Question: i'm doing a project in which i need to handle an interrupt in Linux.
the board i'm using is an <URL> and it has the following I/O interface :

as the image shows i have EINTx pins for external interrupts and GPxx pins as GPIO pins and i don't mind using any of them but i don't have their numbers !
when i call
'''
int request_irq(unsigned int irq, void (*handler)(int, struct pt_regs *),
unsigned long flags, const char *device);
'''
i need the interrupt number to pass it as the first paramter of the function , so how can i get the irq number for example the EINT16 pin ?
the same story as i need the GPIO pin nuumber to pass it to those functions
'''
int gpio_request(unsigned gpio, const char *label);
int gpio_direction_input(unsigned gpio);
int gpio_to_irq(unsigned gpio);
'''
i.e how do i know the GPIO number for the GPP8 pin ?
i searched the board documents and datasheet but it doesn't contain anything about how to get those numbers , any idea or help on where to look ?
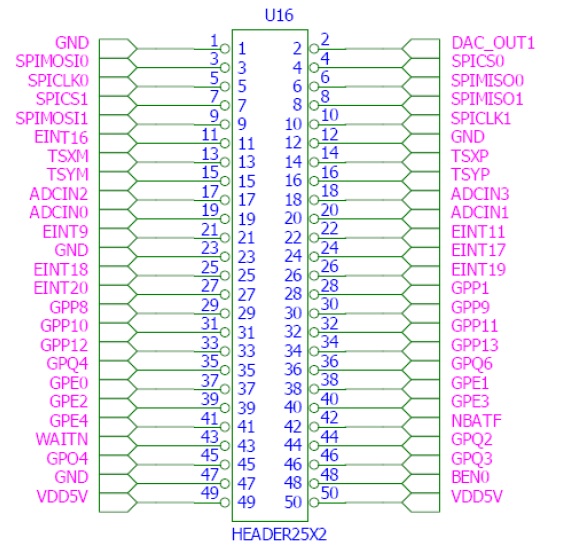
Answer: The Embedded Linux you are using should have a GPIO driver that has '#define' statements for the GPIO pins. You can then get the IRQ number of the specific GPIO using something like:
'irq_num = gpio_to_irq(S3C64XX_GPP(8));'
The Linux GPIO lib support for that particular chip is available in the following file:
> linux/arch/arm/mach-s3c6400/include/mach/gpio.h
There you will find all the '#define' statements for the various GPIO.
See the section on GPIO Conventions in their documentation:
<URL>